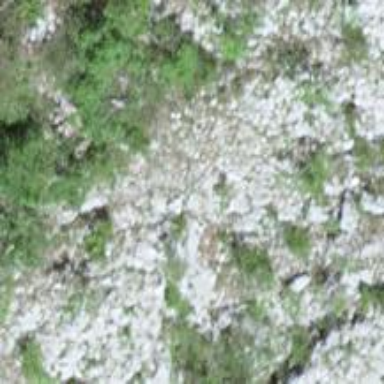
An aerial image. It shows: Natural cliff.